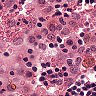
Metastatic tissue present: no